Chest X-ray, AP view. Patient: 33 years old, sex M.
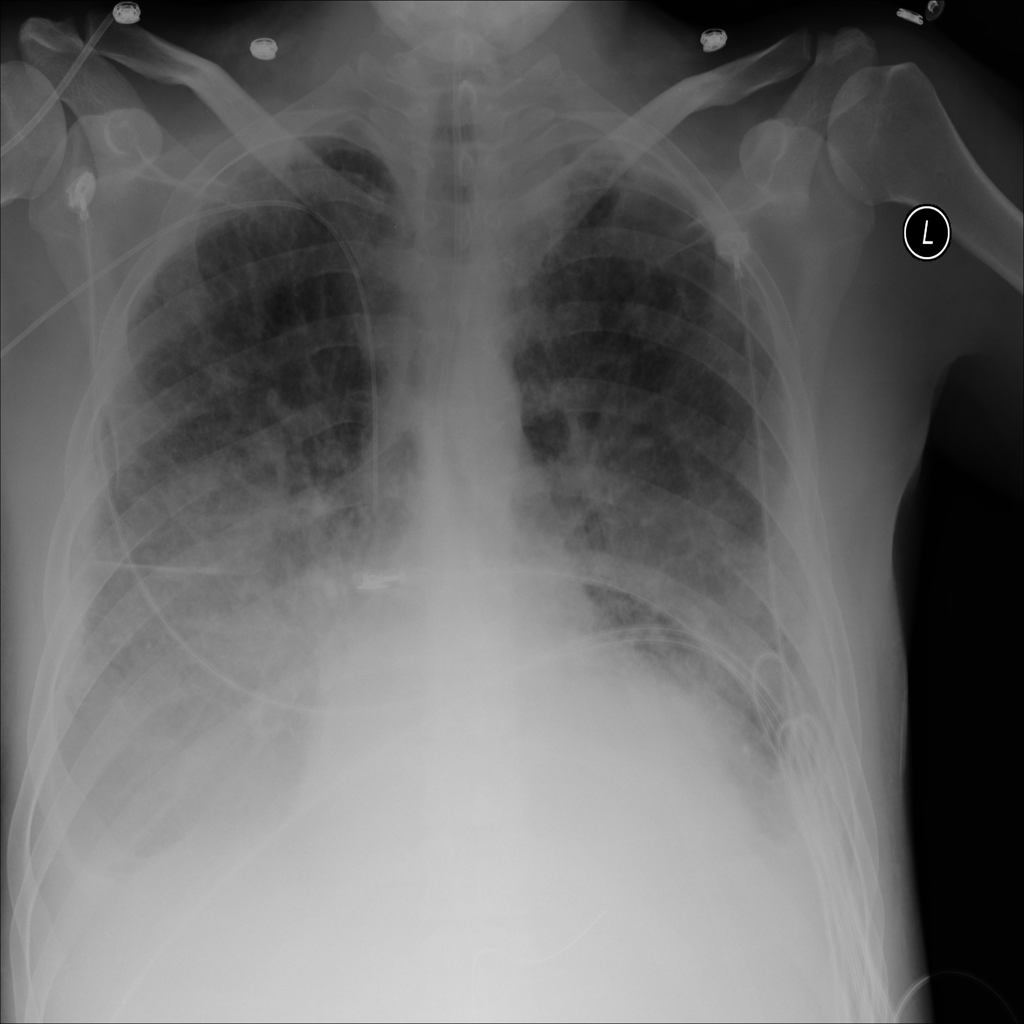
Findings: Consolidation, Effusion